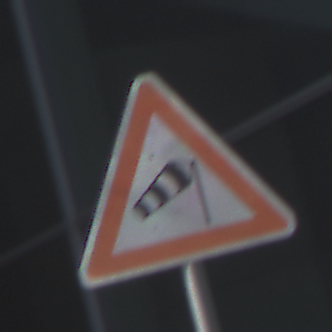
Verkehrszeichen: SeitenwindVonRechts
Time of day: MorningAfternoon
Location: Outdoor (Urban)
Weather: PartlyCloudy
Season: NotSpecified
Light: Natural